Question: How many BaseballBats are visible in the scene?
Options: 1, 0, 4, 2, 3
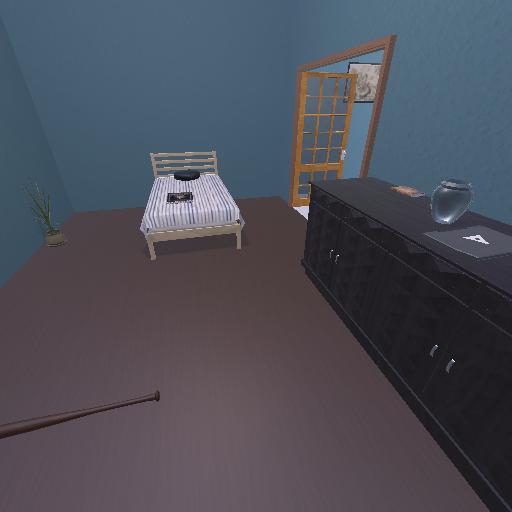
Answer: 1